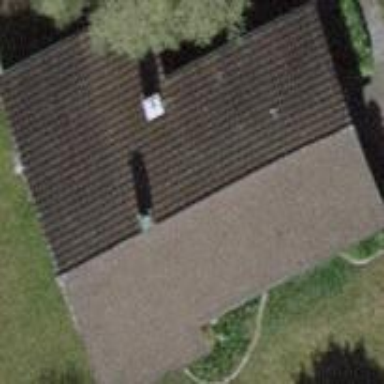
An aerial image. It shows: Building with tiled roof.